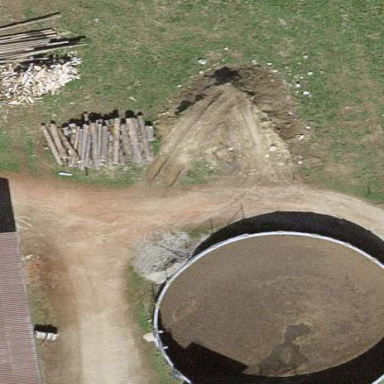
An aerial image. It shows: Storage tank which is man-made and housed in building.